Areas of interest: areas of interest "Changsheng BaiNaoHui Computer City HuiFeng Technology ASUS Store"
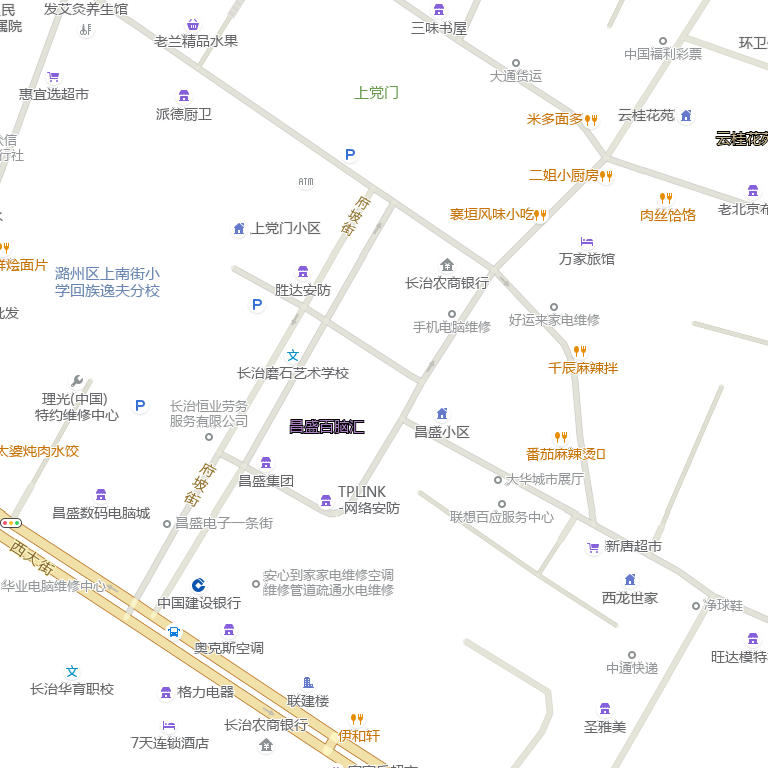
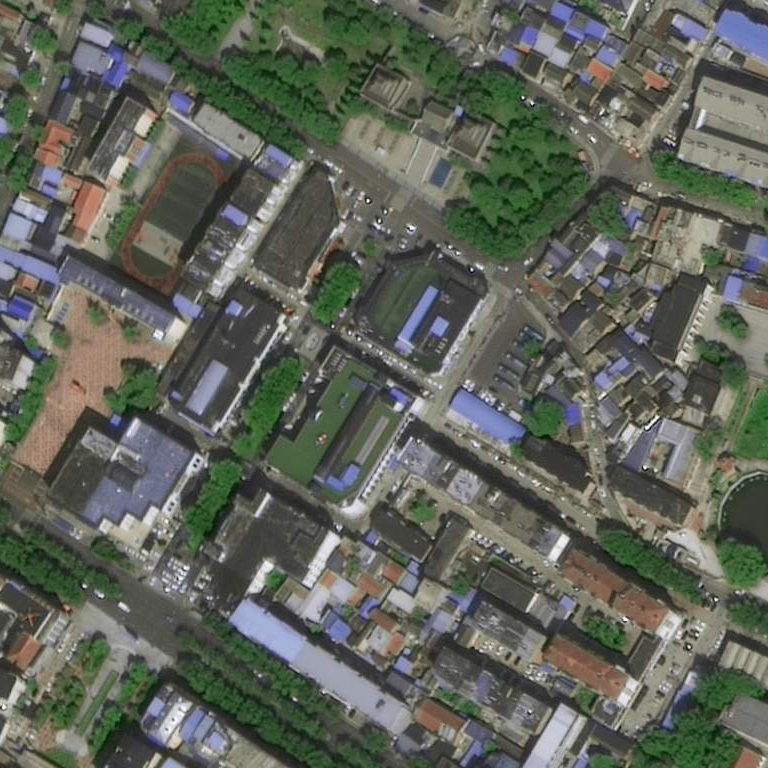